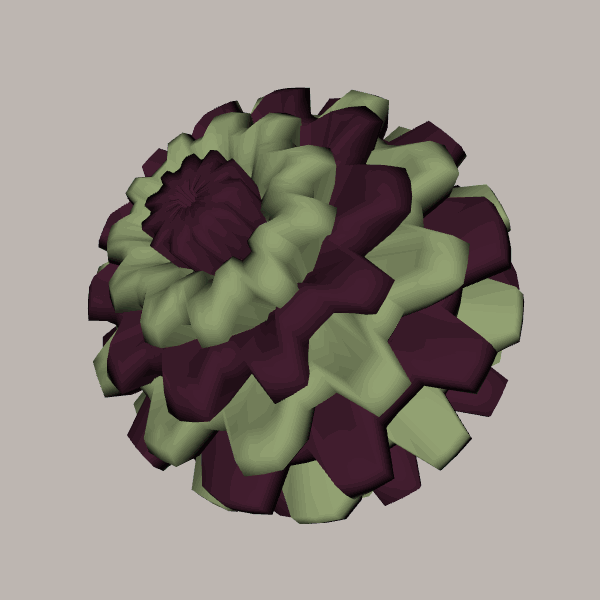
Background: light